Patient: sex F, age 68
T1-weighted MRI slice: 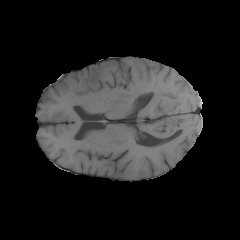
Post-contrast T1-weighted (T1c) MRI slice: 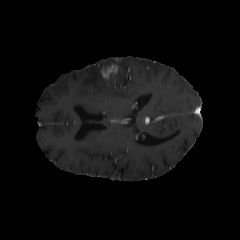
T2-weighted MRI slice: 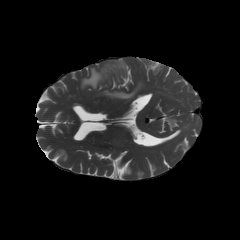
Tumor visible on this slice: yes
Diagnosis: Glioblastoma, IDH-wildtype
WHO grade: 4